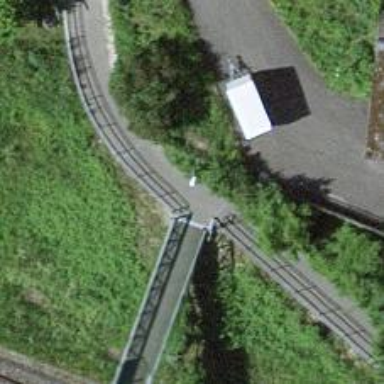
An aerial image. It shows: Footway bridge with metal surface.